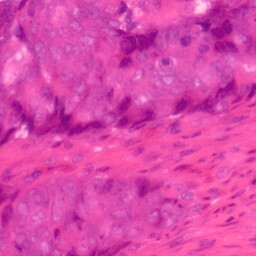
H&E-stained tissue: Colon